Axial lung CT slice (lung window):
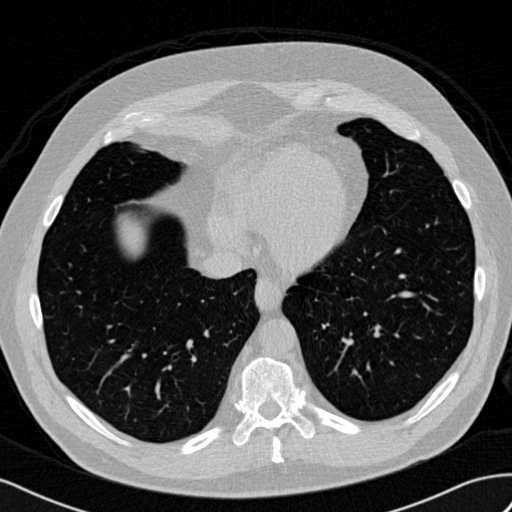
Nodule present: no